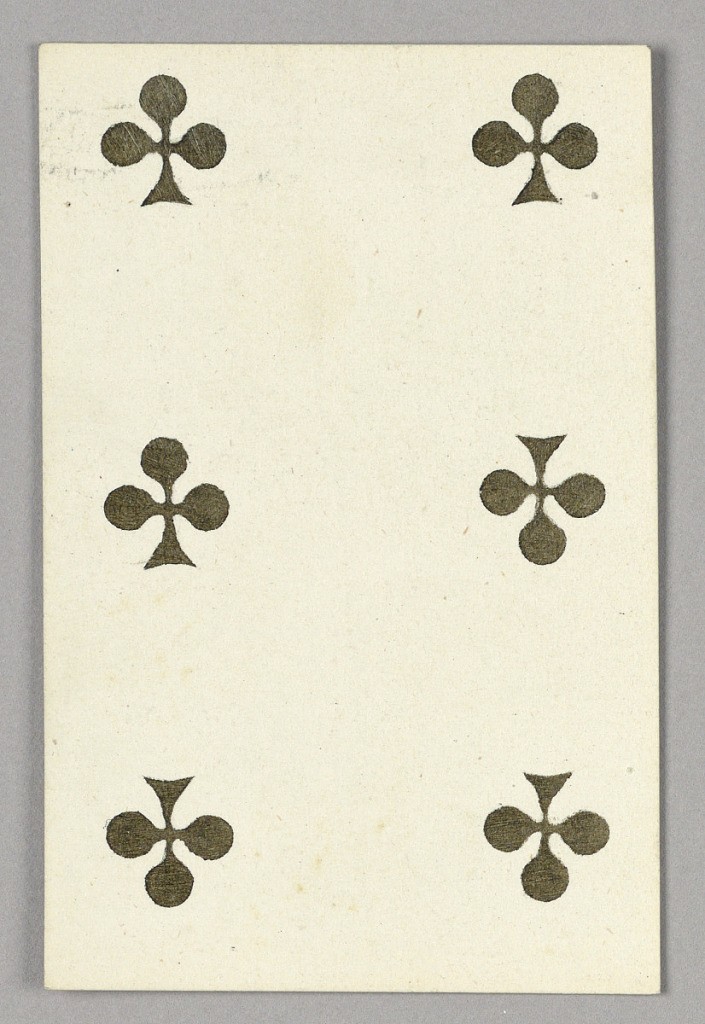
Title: Six of Clubs from Set of "Jeu Imperial–Second Empire–Napoleon III" Playing Cards
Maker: B.P. Grimaud, Paris, France
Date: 1858
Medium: Lithograph on glazed paper
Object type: Playing Card
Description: Six of Clubs from Set of "Jeu Imperial-Second Empire-Napoleon III" Playing Cards.